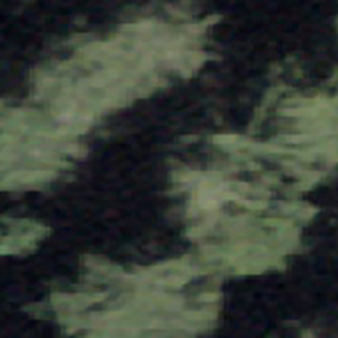
Label: other